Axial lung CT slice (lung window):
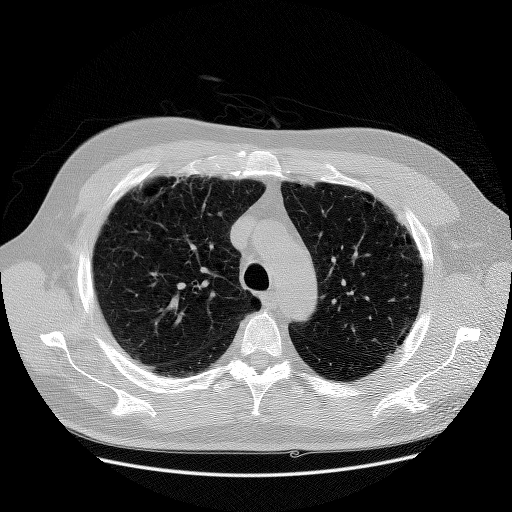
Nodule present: no